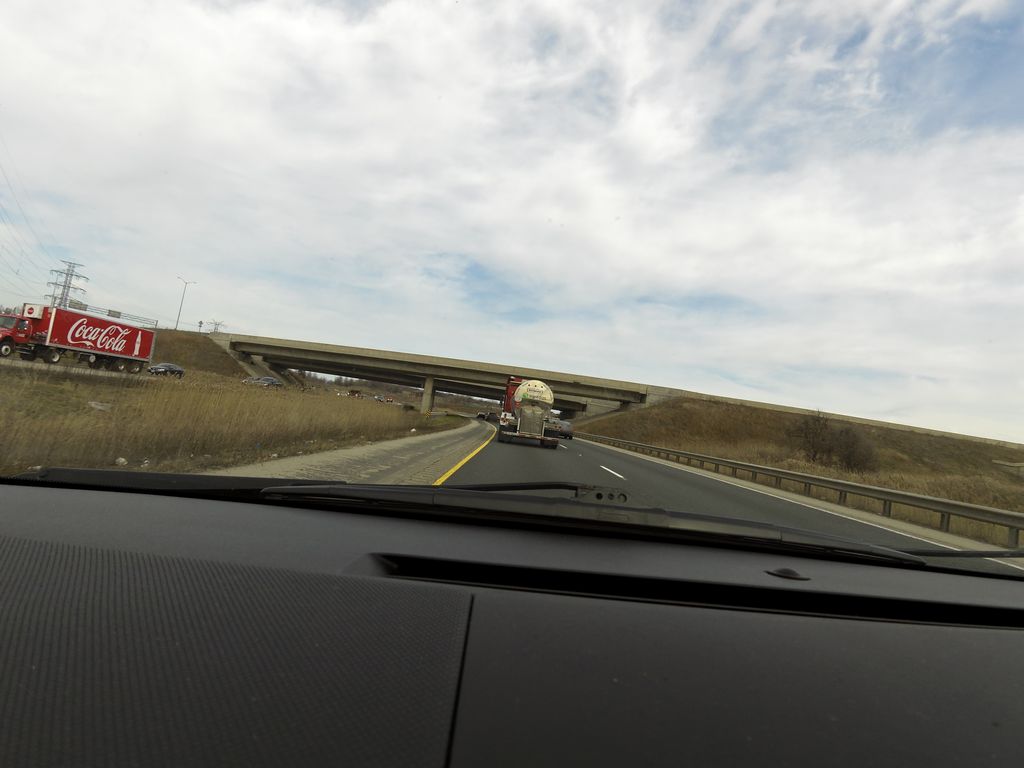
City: hamilton